【题型】填空题　【知识点】解析几何　【难度】medium
已知 \( x \)，\( y \) 为实数，代数式 \( \sqrt{1+(y-2)^2} + \sqrt{4+(2-x)^2} + \sqrt{x^2+y^2} \) 的最小值是\underline{\qquad}.
【解答】
\noindent \textbf{【答案】} \( 5 \)

\vspace{0.5em}
\noindent \textbf{【分析】}利用两点间的距离公式的几何意义，将代数问题转化为几何问题求解，即可得到答案.

\vspace{0.5em}
\noindent \textbf{【详解】} \( \sqrt{1+(y-2)^2} \) 即 \( \sqrt{(0-1)^2+(y-2)^2} \)，几何意义为点 \( P(0,y) \) 与点 \( A(1,2) \) 的距离；
\( \sqrt{4+(2-x)^2} \) 即 \( \sqrt{(2-0)^2+(2-x)^2} \)，几何意义为点 \( B(2,2) \) 与点 \( Q(x,0) \) 的距离；
\( \sqrt{x^2+y^2} \) 即 \( \sqrt{(x-0)^2+(0-y)^2} \)，几何意义为点 \( P(0,y) \) 与点 \( Q(x,0) \) 的距离，

\vspace{0.5em}
\noindent 分别作 \( A \) 关于 \( y \) 轴的对称点 \( A'(-1,2) \)，\( B \) 关于 \( x \) 轴的对称点 \( B'(2,-2) \)，
连接 \( AA',A'P,A'B',B'Q,BB' \)，则 \( |PA| = |A'P|,|BQ| = |B'Q| \)，

\vspace{0.5em}
\noindent \( \therefore \sqrt{1+(y-2)^2} + \sqrt{4+(2-x)^2} + \sqrt{x^2+y^2} = |PA|+|BQ|+|PQ| \)
\( = |A'P|+|B'Q|+|PQ| \geq |A'B'| = 5 \)，

\vspace{0.5em}
\noindent 当且仅当 \( P,Q \) 分别为 \( A'B' \) 与 \( y \) 轴，\( x \) 轴的交点时，等号成立，

\vspace{0.5em}
\noindent 故答案为：\( 5 \).

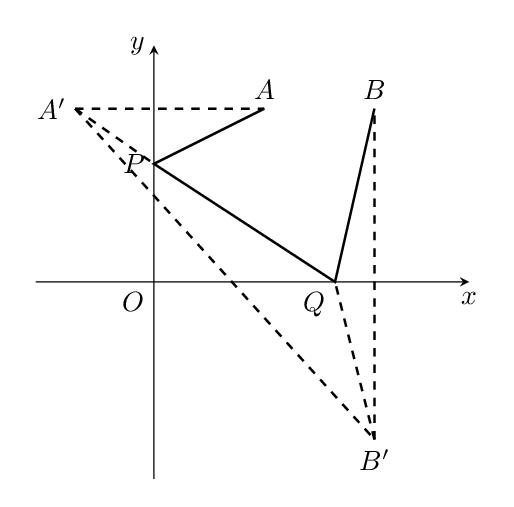